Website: home-depot
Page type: account-selection
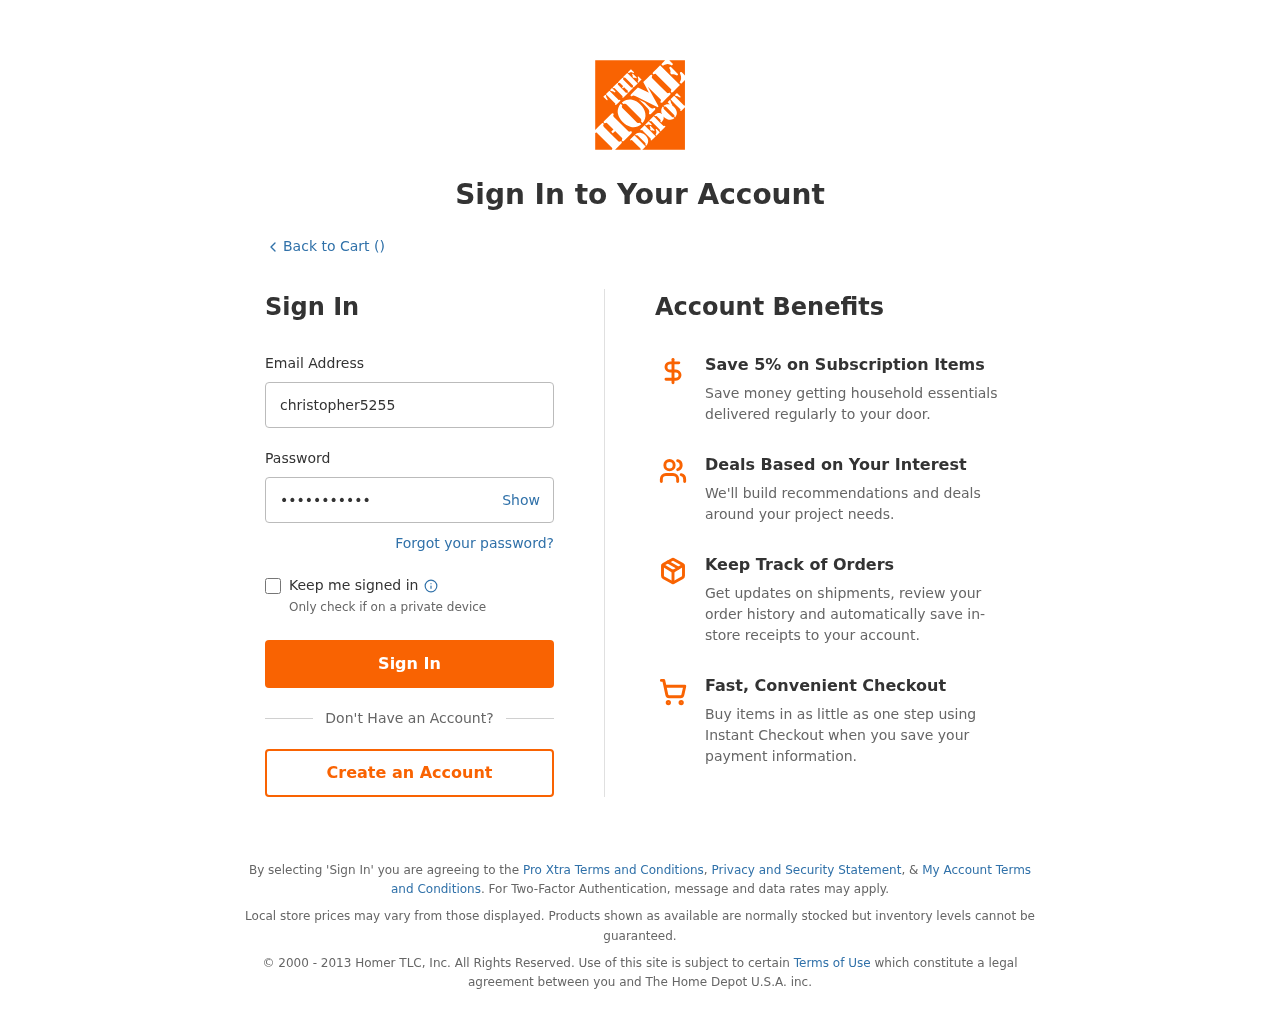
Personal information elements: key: PII_LOGIN_USERNAME
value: christopher5255